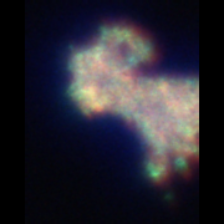
Taxon: Unknown_detritus
Group: Unknown